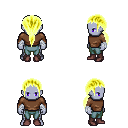
a pixel art fantasy rpg character, male body template, dark elf, purple skin, brown long-sleeve shirt, teal pants, gold ponytail hairstyle, white cloth bandages, maroon shoes, four views (front, back, left, right), 2x2 character sprite sheet, small pixel art, hard edges, no anti-aliasing